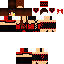
A female human skin with dark skin, wearing brown long hair dressed in a red hoodie and black pants, featuring a closed mouth.